【题型】填空题　【知识点】立体几何　【难度】easy
学生到工厂劳动实践，利用 $3D$ 打印技术制作模型，如图所示.该模型为长方体 $ABCD-A_1B_1C_1D_1$ 中挖去一个四棱锥 $O-EFGH$ ，其中 $O$ 为长方体的中心，$E$ ，$F$ ，$G$ ，$H$ 分别为所在棱的中点，$AB=BC=4\text{cm}$ ，
$AA_1=2\text{cm}$ ，$3D$ 打印所用原料密度为 $0.9\text{g/cm}^3$ .不考虑打印损耗，制作该模型所需原料的质量为\underline{\quad\quad\quad\quad}g.

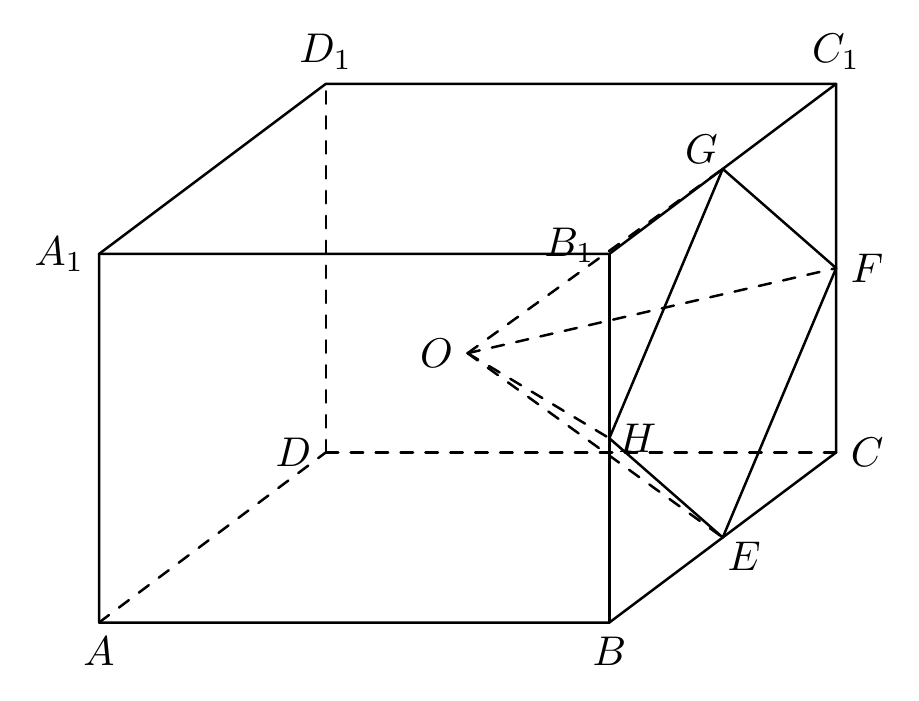
【解答】
【答案】$\dfrac{132}{5}$

【解析】易知四棱锥 $O-EFGH$ 的底面积 $S_{EFGH} = S_{BCC_1B_1} - 4S_{\triangle ECF} = 4 \times 2 - 4 \times \dfrac{1}{2} \times 2 \times 1 = 4$ ，

高为 $h = 2\text{cm}$ ，

所以四棱锥 $O-EFGH$ 的体积为 $V_{O-EFGH} = \dfrac{1}{3} \times 4 \times 2 = \dfrac{8}{3}\text{cm}^3$ ，

长方体 $ABCD-A_1B_1C_1D_1$ 为 $V = 4 \times 4 \times 2 = 32\text{cm}^3$ ，

因此该模型的体积为 $32 - \dfrac{8}{3} = \dfrac{88}{3}\text{cm}^3$ ，

所以该模型所需原料的质量为 $\dfrac{88}{3} \times 0.9 = \dfrac{132}{5}\text{g}$ .

故答案为：$\dfrac{132}{5}$